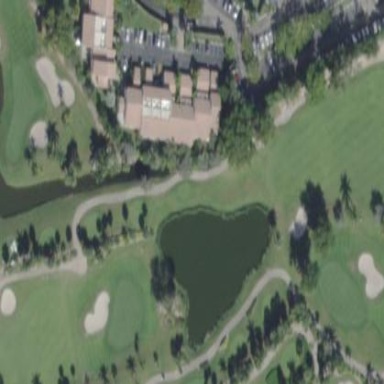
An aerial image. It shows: Picturesque scene of golf course with lateral water hazard.